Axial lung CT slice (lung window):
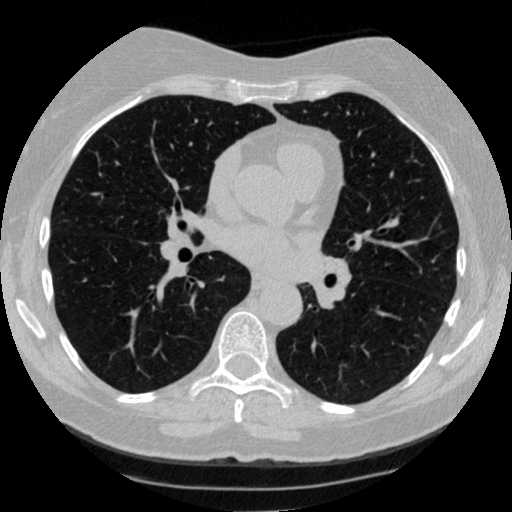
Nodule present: no